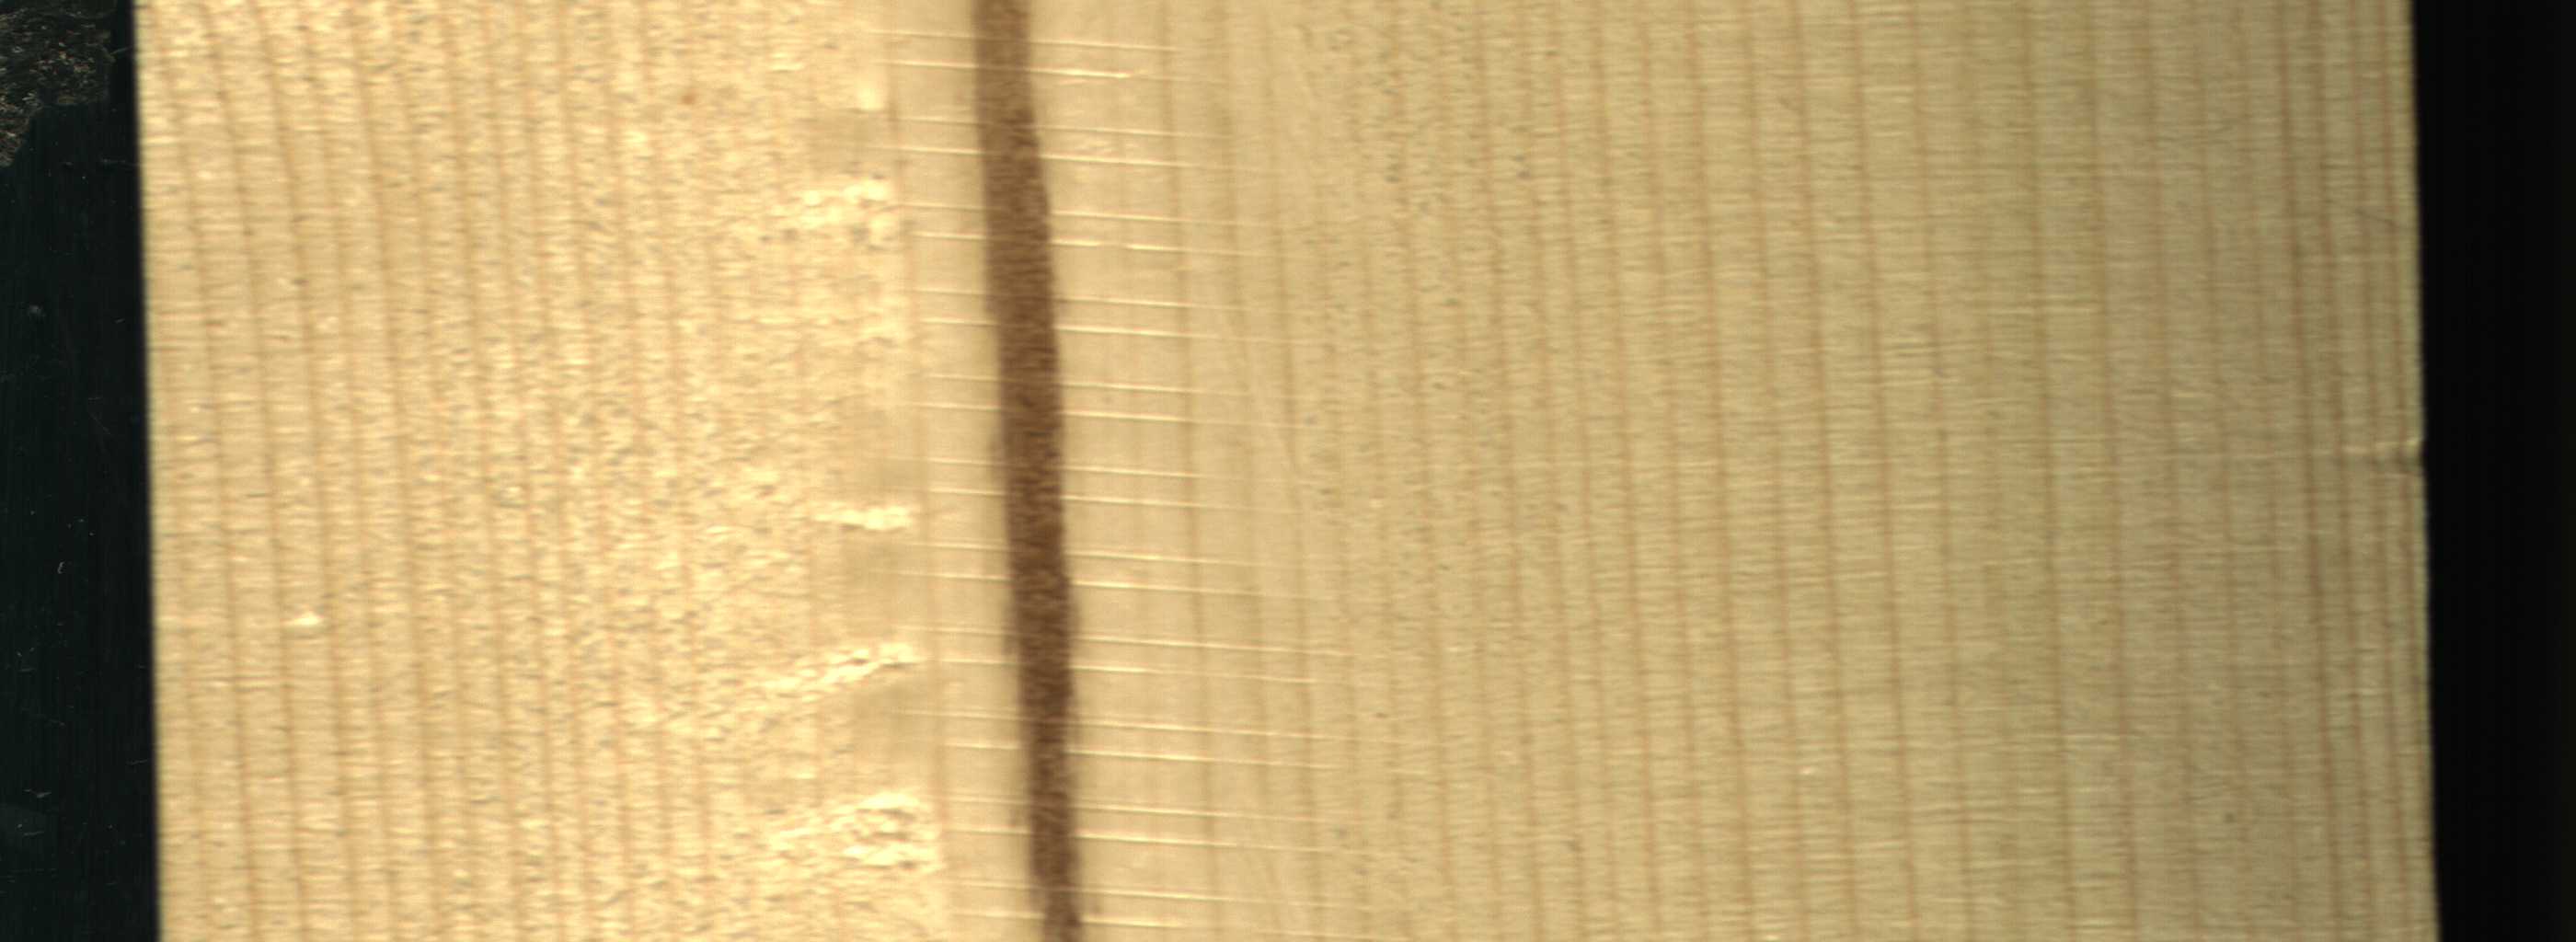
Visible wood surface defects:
Marrow